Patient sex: M
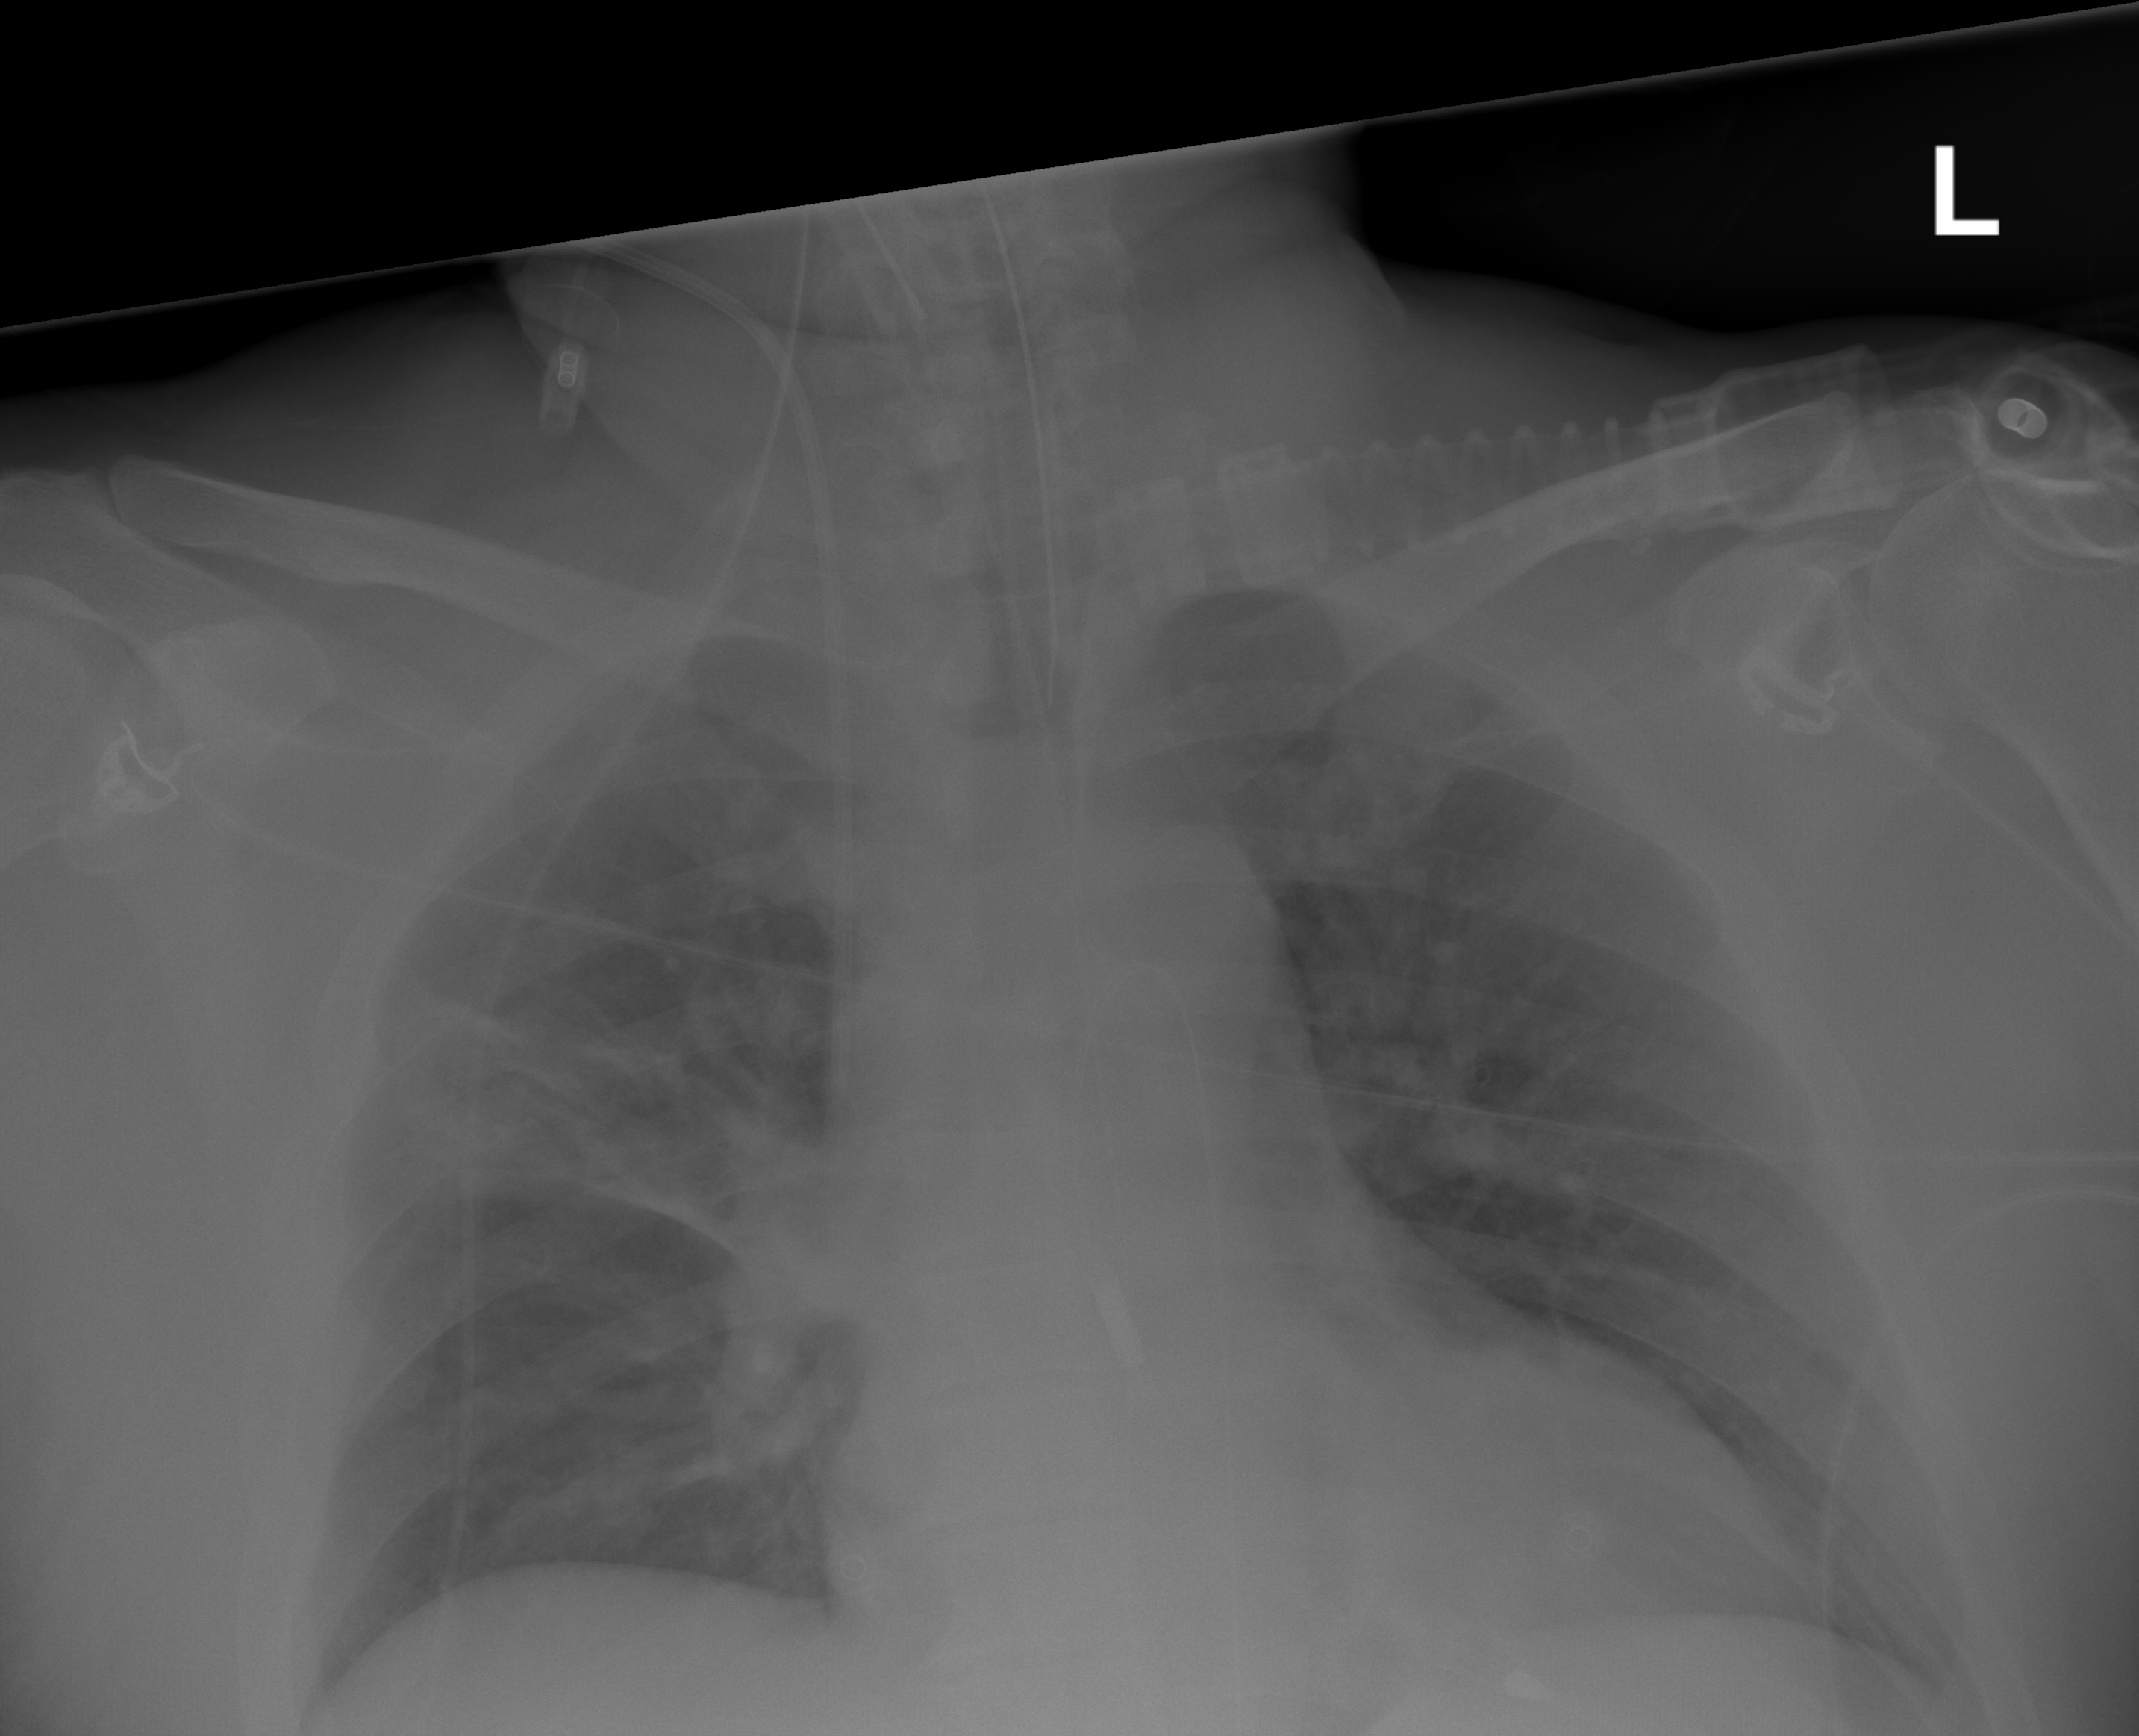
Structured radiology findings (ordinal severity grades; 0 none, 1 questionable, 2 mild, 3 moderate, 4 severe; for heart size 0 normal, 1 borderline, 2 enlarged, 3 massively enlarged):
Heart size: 2
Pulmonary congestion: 1
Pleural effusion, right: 0
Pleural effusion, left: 0
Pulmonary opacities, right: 0
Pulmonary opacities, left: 0
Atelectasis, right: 2
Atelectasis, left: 0